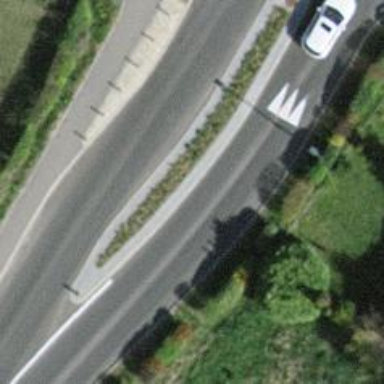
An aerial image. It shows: Traffic calming island.